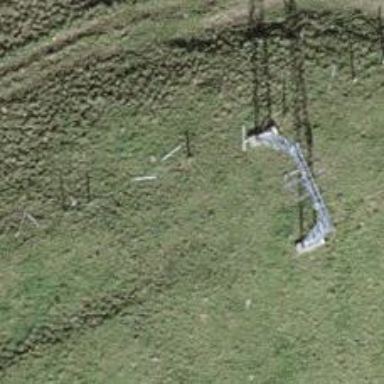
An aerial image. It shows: Pylon for aerialway.